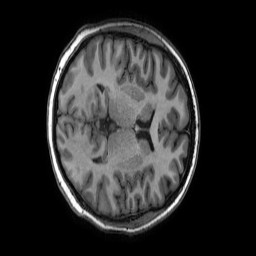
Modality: T1w
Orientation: axial
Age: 20
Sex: female
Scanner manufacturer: ge
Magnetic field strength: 3 T
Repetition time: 0.008868 s
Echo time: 0.003748 s